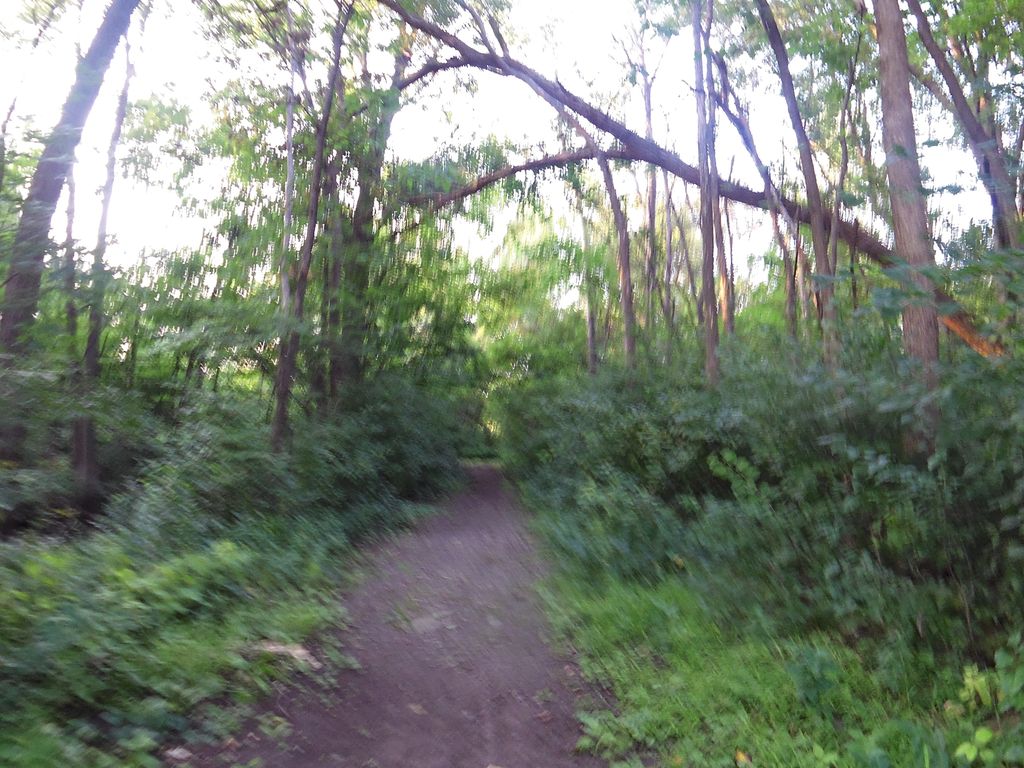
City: ottawa-gatineau